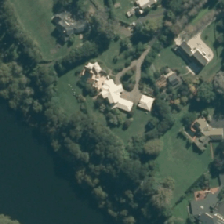
Land cover: urban_build_up